Question: I'm a student trying to analyze binary images where almost the whole picture is black, but with a few white pixels evenly distributed in the image. I want to detect if the whole image has even density of white pixels. If areas in the image have low density of white pixels, I want to detect it.
In the following image, I have marked an area without white pixels as an example of what i want to detect:

In my program, I get the coordinates of the white pixels before I make the picture. I then create a black BufferedImage and write a white pixel on each coordinate to create the image I have attached.
For me, the most important thing is to detect if the image contains completely black areas that are larger than an adjustable size (I have to experiment to find the right setting)
If it is possible to detect this in a good way simply by using the coordinates of the white pixels (without creating a black image and then add all the white pixels) it will also be of interest to me.
I use Java and OpenCV in my program, Does anyone have any suggestions on how to proceed to do this? Are there any features in OpenCV that can help me?
Appreciate all answers
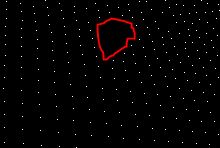
Answer: Here's a crude way to solve this problem. I solved this using python, but all the same rules apply to Java.
I start off by getting a test set of points to work with that has a gap and some randomness to it.
'''
w, h = 1000, 1000
spacing = 25
blast_size = 100
def distance(p1, p2):
return math.sqrt(math.pow(p1[0] - p2[0], 2) + math.pow(p1[1] - p2[1], 2))
def keep_point(p):
if p[0] < 0 or p[0] >= w or p[1] < 0 or p[1] >= h:
return False
d = distance(p, (w/2, h/2))
if d > blast_size:
return True
return False
grid = [
(i + random.randint(-spacing, spacing), j + random.randint(-spacing, spacing))
for i in range(spacing, w, spacing*2)
for j in range(spacing, h, spacing*2)
]
grid = list(filter(keep_point, grid))
initial = np.zeros((h, w), np.uint8)
for i, j in grid:
image[i, j] = 255
cv2.imshow("Initial", initial)
cv2.waitKey()
'''
<URL>
Next I calculate the minimum distance each point has to a neighbor. The largest minimum distance will be used as the radius of our convolution. After the convolution is complete, the gap will be very noticeable. To get the center of the gap after convolution, I take the average of the contours. If you can have multiple gaps, you'll want to do blob detection at this point.
'''
# Don't include self as a neighbor
def distance_non_equal(p1, p2):
if p1 == p2:
return float('inf')
return distance(p1, p2)
min_distance = [
min(map(lambda p2: distance_non_equal(p1, p2), grid))
for p1 in grid
]
radius = int(max(min_distance))
kernel = np.zeros((2*radius+1, 2*radius+1), np.uint8)
y,x = np.ogrid[-radius:radius+1, -radius:radius+1]
mask = x**2 + y**2 <= radius**2
kernel[mask] = 255
convolution = cv2.filter2D(image, cv2.CV_8U, kernel)
contours = cv2.findContours(convolution, 0, 2)
avg = np.mean(contours[0],axis=1)
x = int(round(avg[0,0,0]))
y = int(round(avg[0,0,1]))
convolution[x, y] = 255
cv2.imshow("Convolution", convolution)
cv2.waitKey()
'''
<URL>
Now that we have the center of the gap, we can approximate the border. This is a very crude algorithm for detecting the border. I divide the dots into zones based on their angle to the center dot. For each zone I count the closest dot as part of the border. At the end I color the border dots differently.
'''
def get_angle(p):
angle = math.degrees(math.atan2(y - p[1], x - p[0]))
if angle < 0:
angle += 360
return angle
angles = list(map(get_angle, grid))
zones = [
[
p
for angle, p in zip(angles, grid)
if i < angle < i + 360//12
]
for i in range(0,360,360//12)
]
closest = [
min(zone, key=lambda p2: distance((x,y), p2))
for zone in zones
]
final = np.zeros((h, w, 3), np.uint8)
for i, j in grid:
final[i, j] = [100,100,100]
for i, j in closest:
final[i, j] = [255,255,255]
cv2.imshow("final", final)
cv2.waitKey()
'''
<URL>